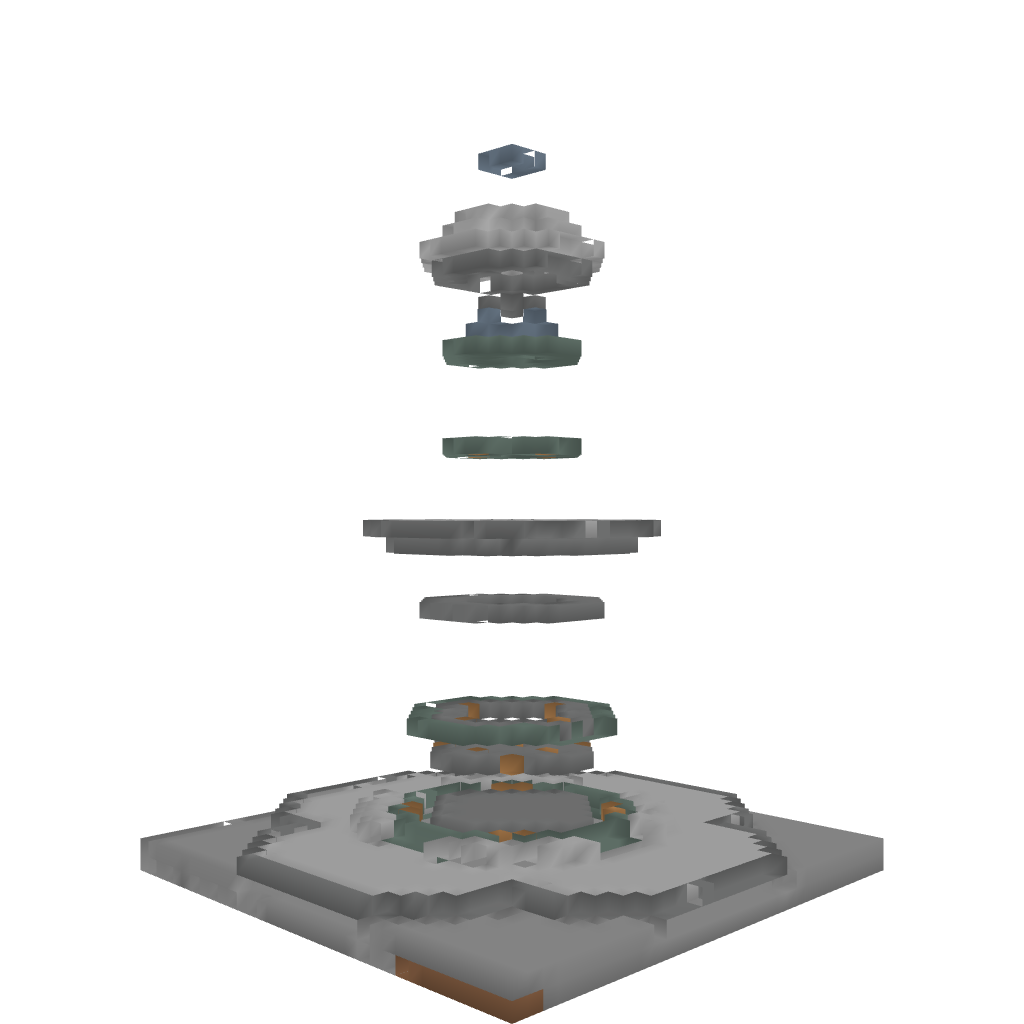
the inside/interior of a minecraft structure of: Modern Grand Fountain